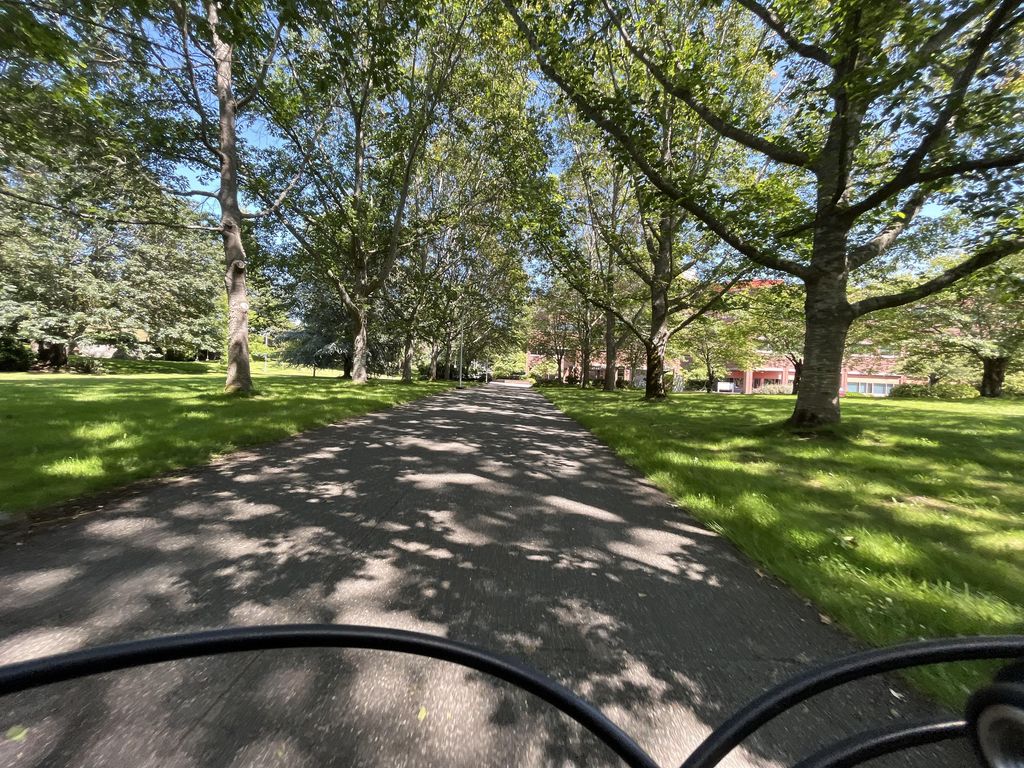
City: victoria